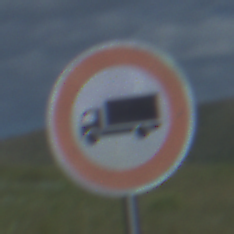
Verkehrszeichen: VerbotFuerKraftfahrzeugeUeberDreiKommaFuenfTonnen
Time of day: Night
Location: Outdoor (Nature)
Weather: PartlyCloudy
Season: NotSpecified
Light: Natural